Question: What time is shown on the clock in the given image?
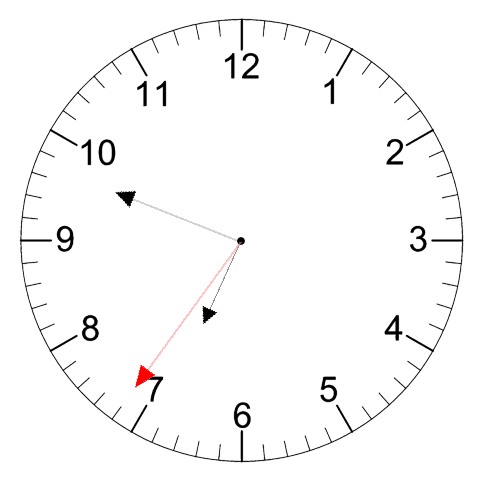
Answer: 06:48:36